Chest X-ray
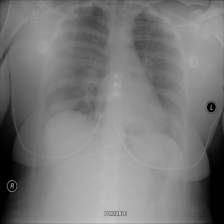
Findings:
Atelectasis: positive
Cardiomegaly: negative
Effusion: negative
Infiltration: negative
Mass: negative
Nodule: negative
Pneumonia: negative
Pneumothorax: negative
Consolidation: negative
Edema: negative
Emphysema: negative
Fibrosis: negative
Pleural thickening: negative
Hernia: negative